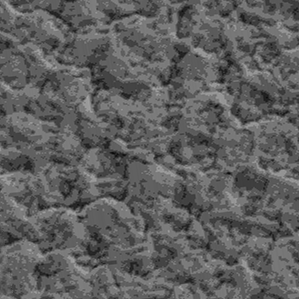
Label: frost